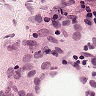
Metastatic tissue present: no